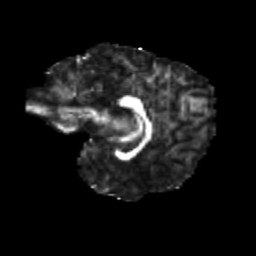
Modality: FA
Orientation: sagittal
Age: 11
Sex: female
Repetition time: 9.512 s
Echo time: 0.089 s